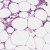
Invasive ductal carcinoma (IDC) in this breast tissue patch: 0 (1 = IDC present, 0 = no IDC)